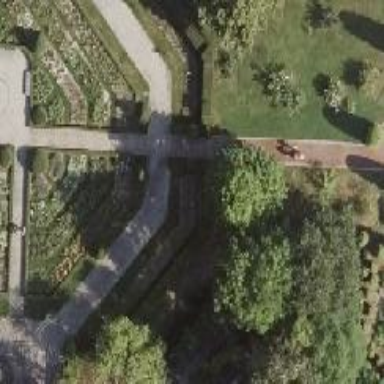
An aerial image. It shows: Flowerbed that is used for landscaping or gardening purposes.